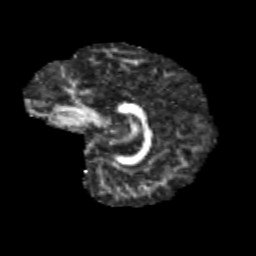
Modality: FA
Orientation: sagittal
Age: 10
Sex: male
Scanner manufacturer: siemens
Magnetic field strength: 3 T
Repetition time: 3.8 s
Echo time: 0.07 s